Question: I have downloaded the 'bench-2.2.3' and unzip that but still the program try to download it, how can i tell it I have it on my 'Centos' and don't need to download?
Also,there is nothing in the address of tux and buildroot! how can I change the path of search for bench-2.2.3?
Please watch the below image
Thanks

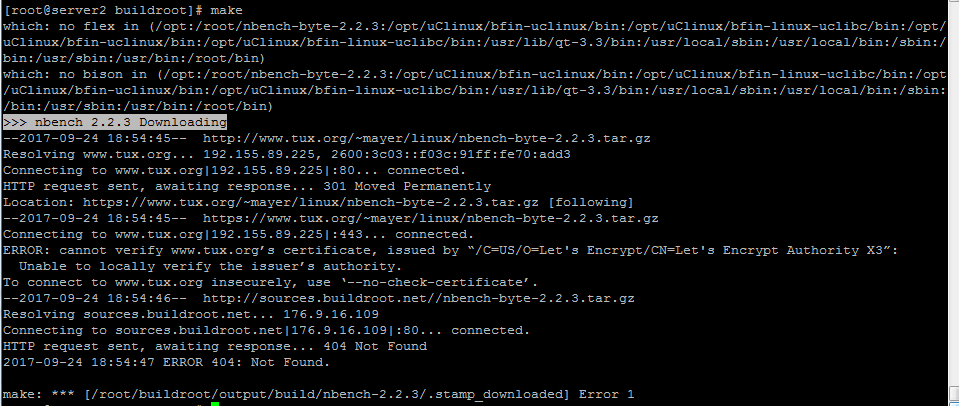
Answer: OK, I will answer question by my own.
I found it.
make change in below file and save it.
> buildroot->Package->nbenchVI nbench.mk
and change the address of www.tux.org to a valid address of nbench-2.2.3